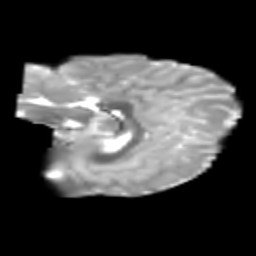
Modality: T2w
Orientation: sagittal
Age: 6
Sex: male
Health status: healthy